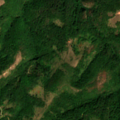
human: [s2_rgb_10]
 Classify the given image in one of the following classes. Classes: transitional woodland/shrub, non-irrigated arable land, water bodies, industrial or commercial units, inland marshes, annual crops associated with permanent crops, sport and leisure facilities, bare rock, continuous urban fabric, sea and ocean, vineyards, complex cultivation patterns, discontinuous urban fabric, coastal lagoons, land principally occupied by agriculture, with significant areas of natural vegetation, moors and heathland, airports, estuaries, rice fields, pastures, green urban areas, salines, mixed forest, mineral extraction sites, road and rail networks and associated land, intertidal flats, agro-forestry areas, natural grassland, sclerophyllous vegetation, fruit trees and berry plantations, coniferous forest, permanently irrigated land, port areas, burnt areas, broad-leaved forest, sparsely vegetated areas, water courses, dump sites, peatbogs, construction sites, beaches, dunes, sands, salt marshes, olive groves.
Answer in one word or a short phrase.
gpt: pastures, broad-leaved forest, transitional woodland/shrub